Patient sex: M
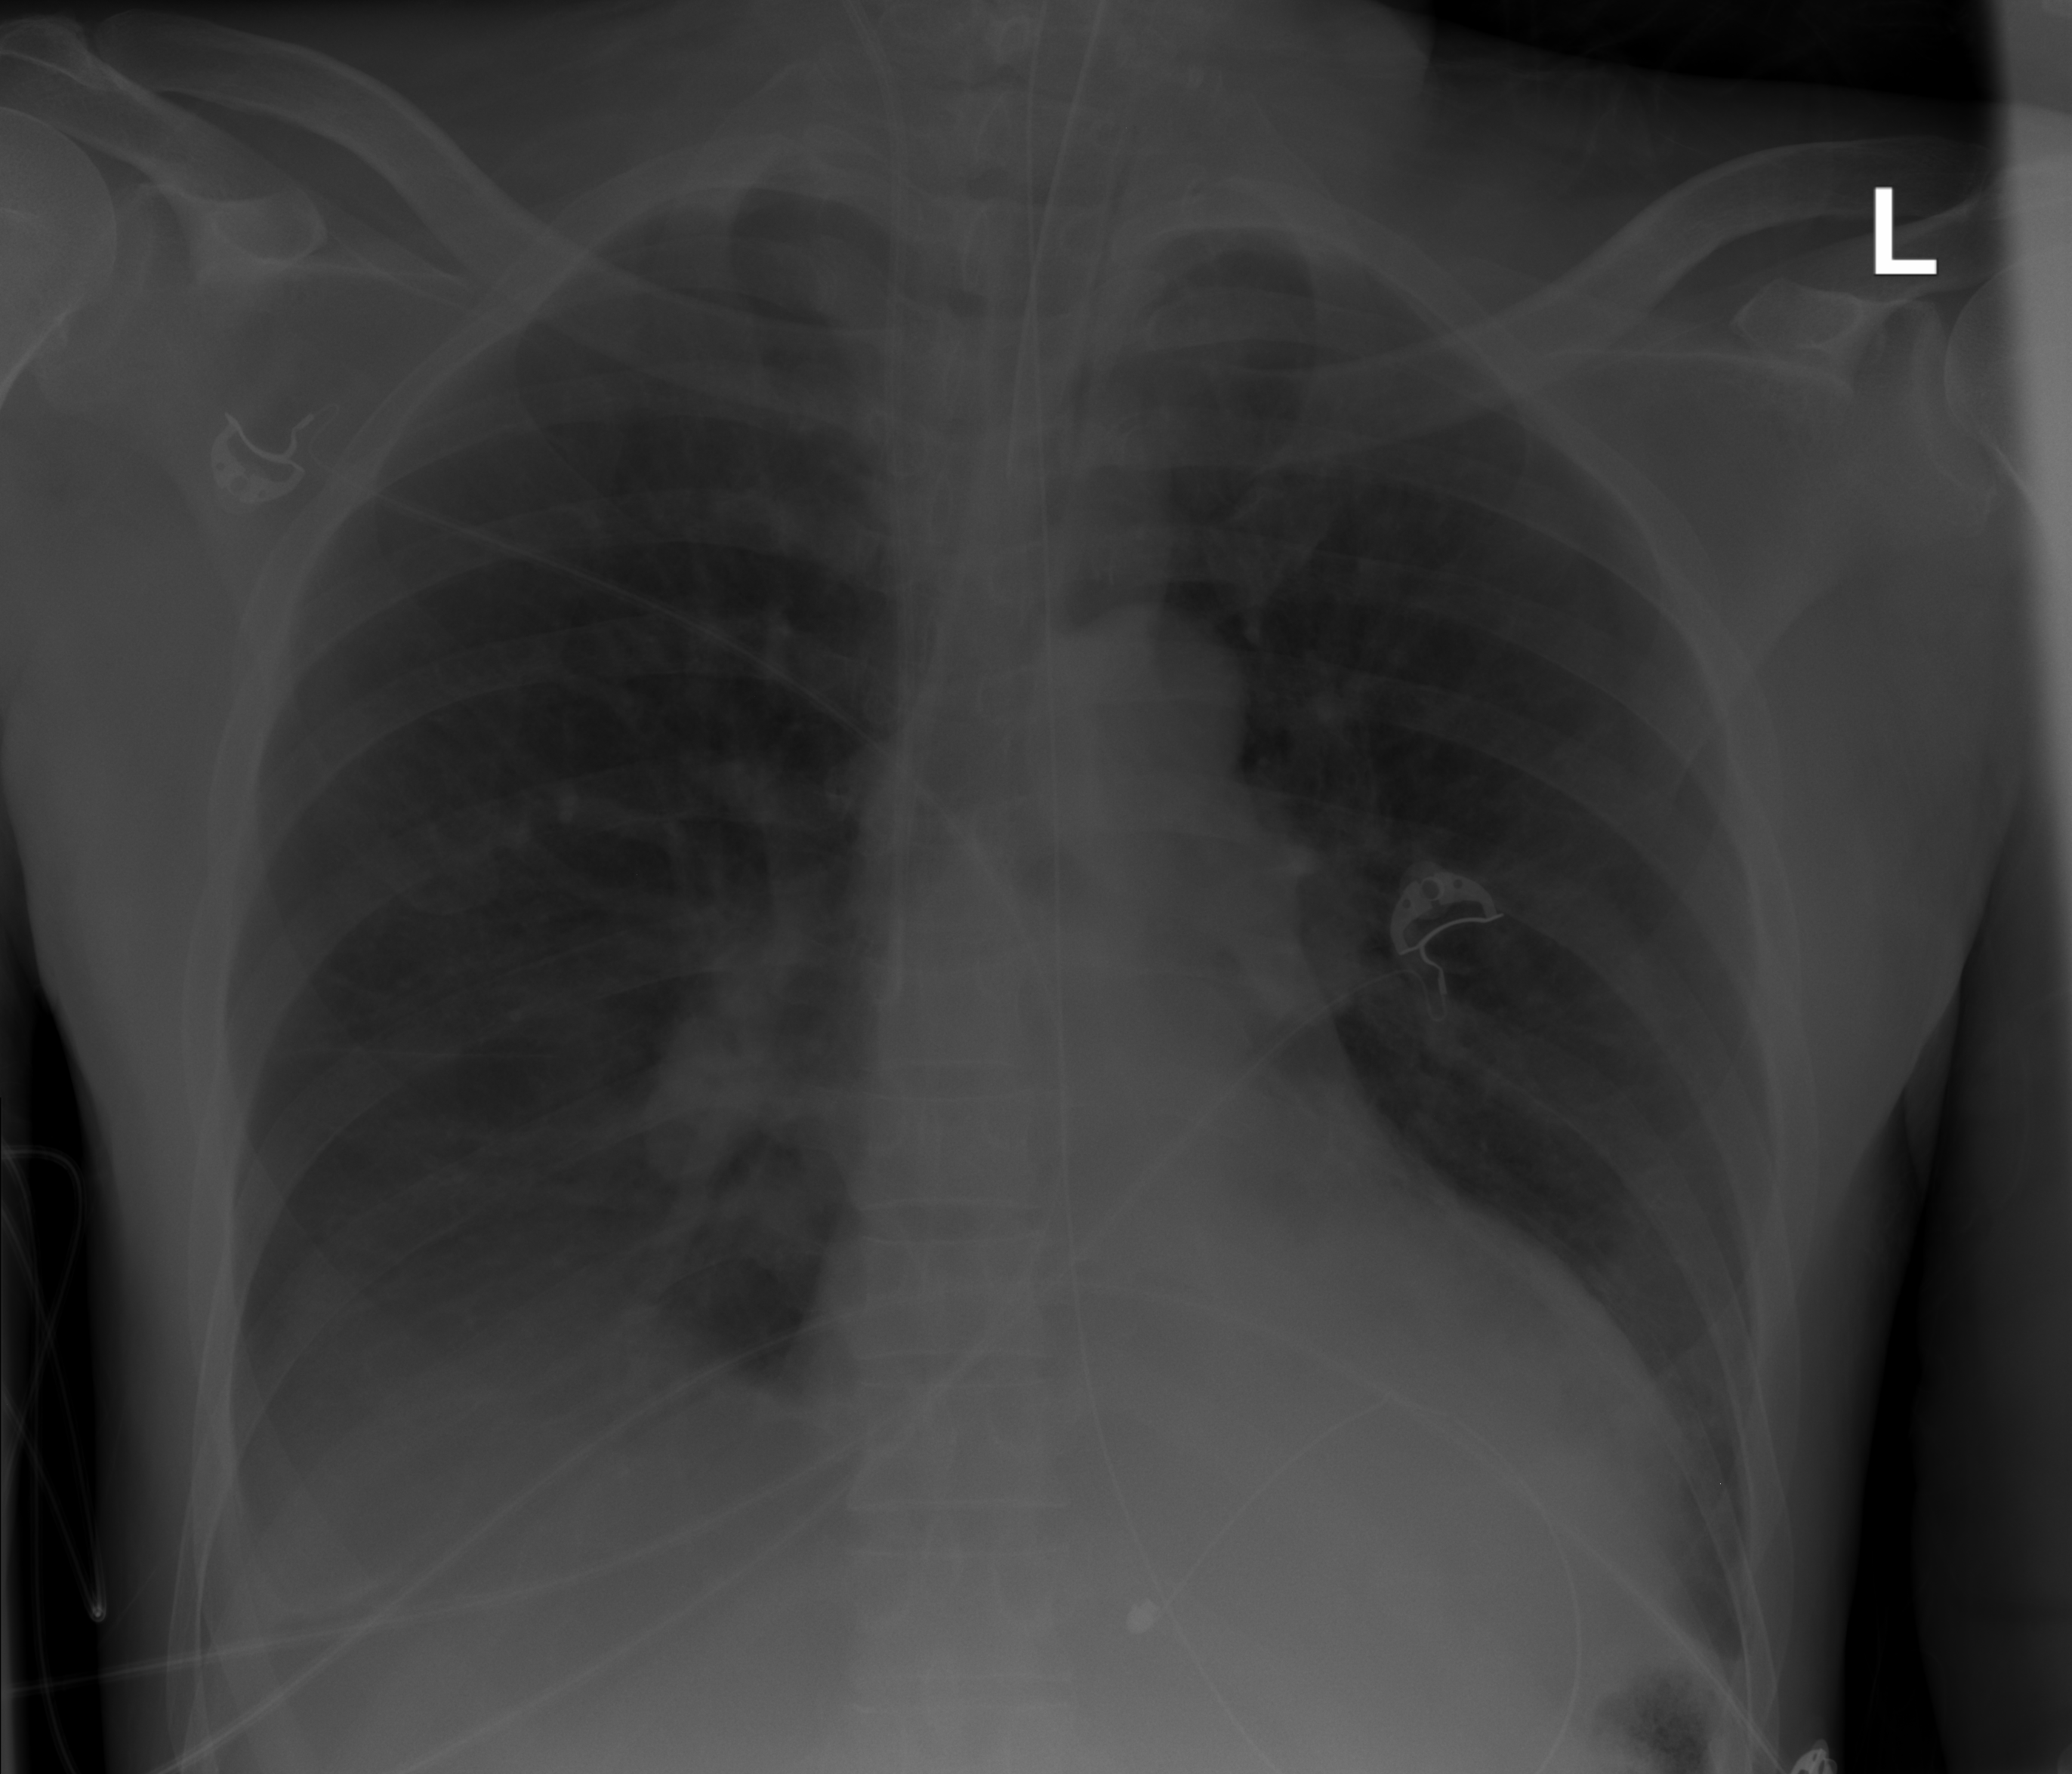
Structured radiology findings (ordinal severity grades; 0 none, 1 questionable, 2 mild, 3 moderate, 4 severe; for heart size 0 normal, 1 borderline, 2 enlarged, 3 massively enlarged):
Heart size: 0
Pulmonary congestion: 0
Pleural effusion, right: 2
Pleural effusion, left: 0
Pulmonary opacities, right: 0
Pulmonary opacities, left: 0
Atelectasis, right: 1
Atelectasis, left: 0